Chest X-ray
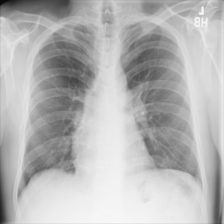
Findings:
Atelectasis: negative
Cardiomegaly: negative
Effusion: negative
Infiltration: negative
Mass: negative
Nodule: negative
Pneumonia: negative
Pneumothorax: negative
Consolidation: negative
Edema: negative
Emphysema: negative
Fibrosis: negative
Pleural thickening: negative
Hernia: negative